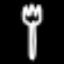
Label: fork